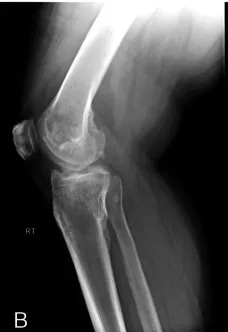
Lateral.
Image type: radiology (x_ray)